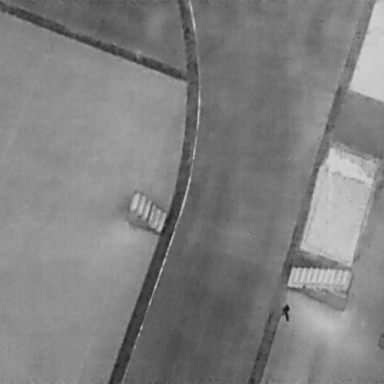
There is a Person in the infrared image.